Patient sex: M
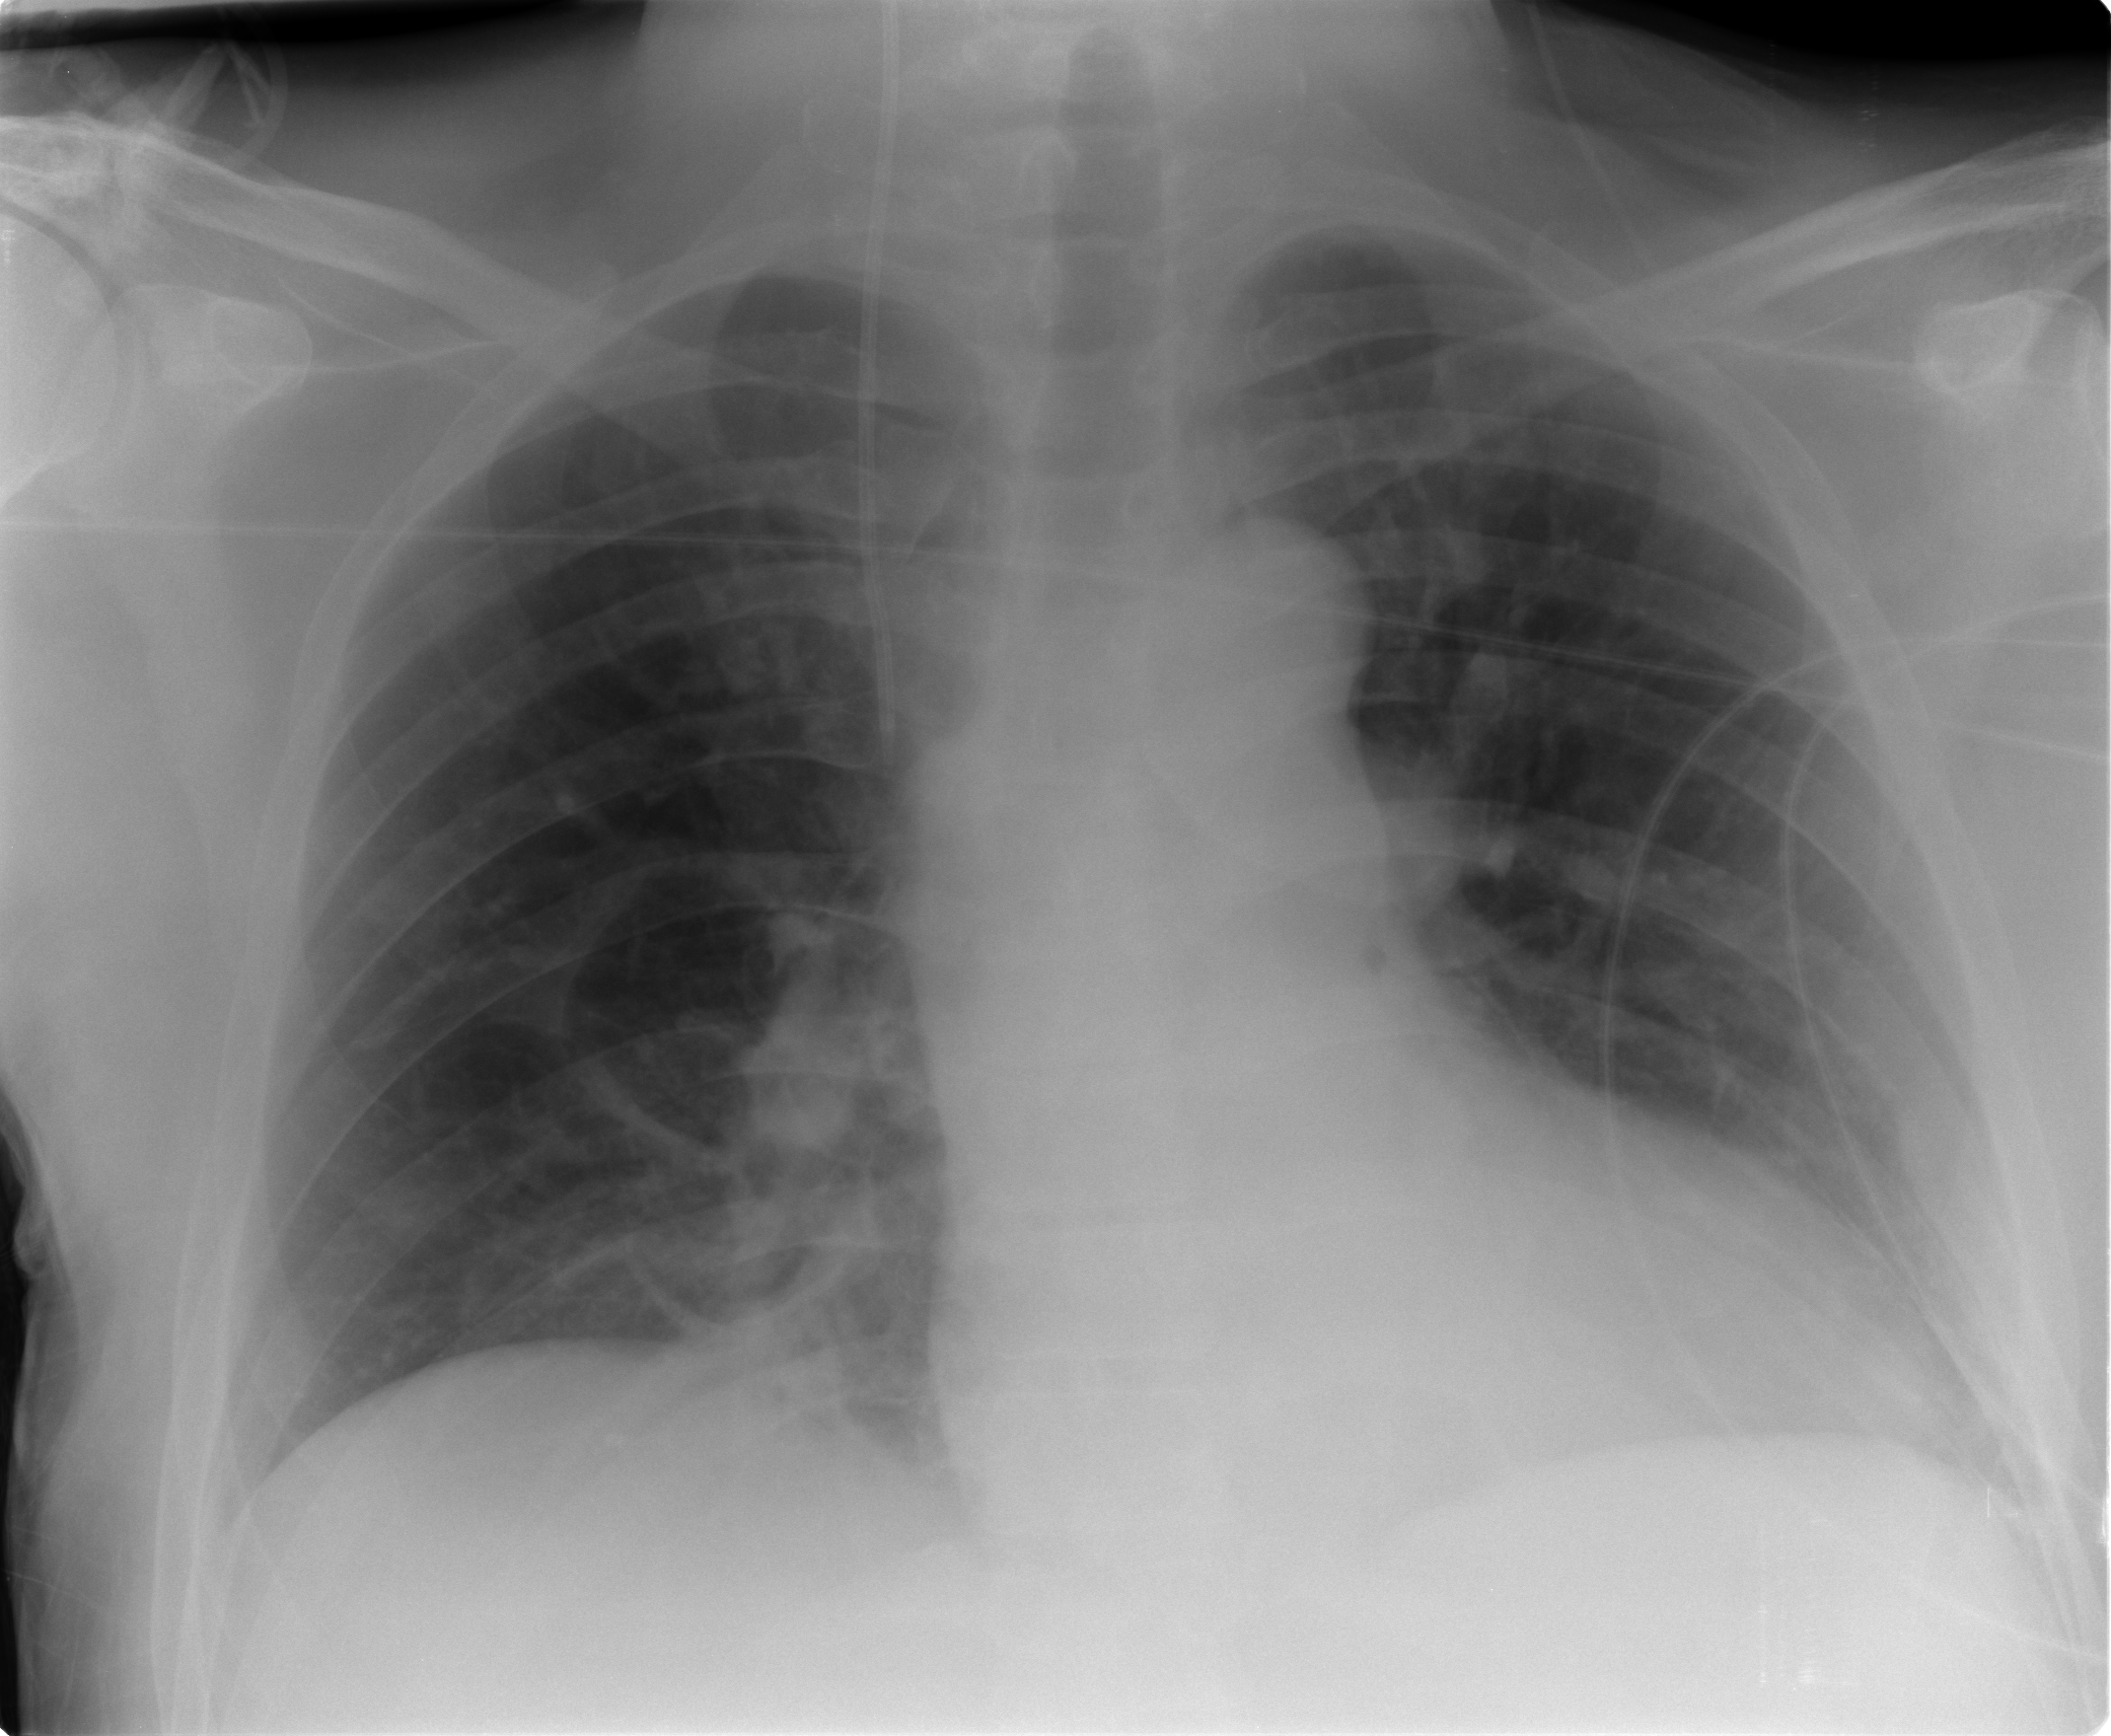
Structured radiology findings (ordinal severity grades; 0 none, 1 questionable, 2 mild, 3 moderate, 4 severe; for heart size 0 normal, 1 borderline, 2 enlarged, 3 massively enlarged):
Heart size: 2
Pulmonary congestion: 1
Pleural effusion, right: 0
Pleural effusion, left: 0
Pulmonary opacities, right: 0
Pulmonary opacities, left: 0
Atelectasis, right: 2
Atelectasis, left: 2